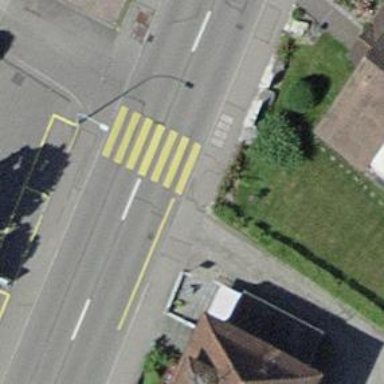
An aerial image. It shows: Uncontrolled zebra crossing with zebra markings.